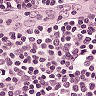
Metastatic tissue present: no